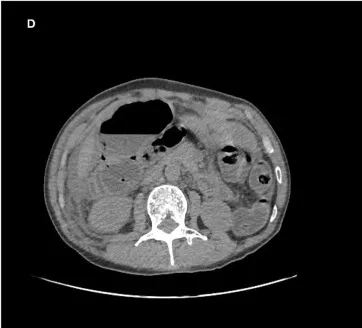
Abdominal CT examination (A-D): a small amount of free gas in the abdominal cavity, ascites, gastrointestinal perforation.
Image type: radiology (ct)